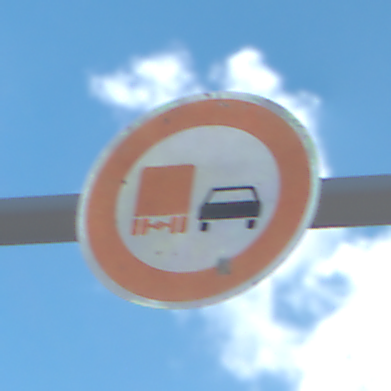
Verkehrszeichen: UeberholverbotKraftfahrzeuge
Umgebung: Outdoor, Nature
Tageszeit: Midday
Wetter: PartlyCloudy
Licht: Natural
Jahreszeit: Autumn
Kontrast: HighContrast